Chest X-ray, AP view. Patient: 65 years old, sex F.
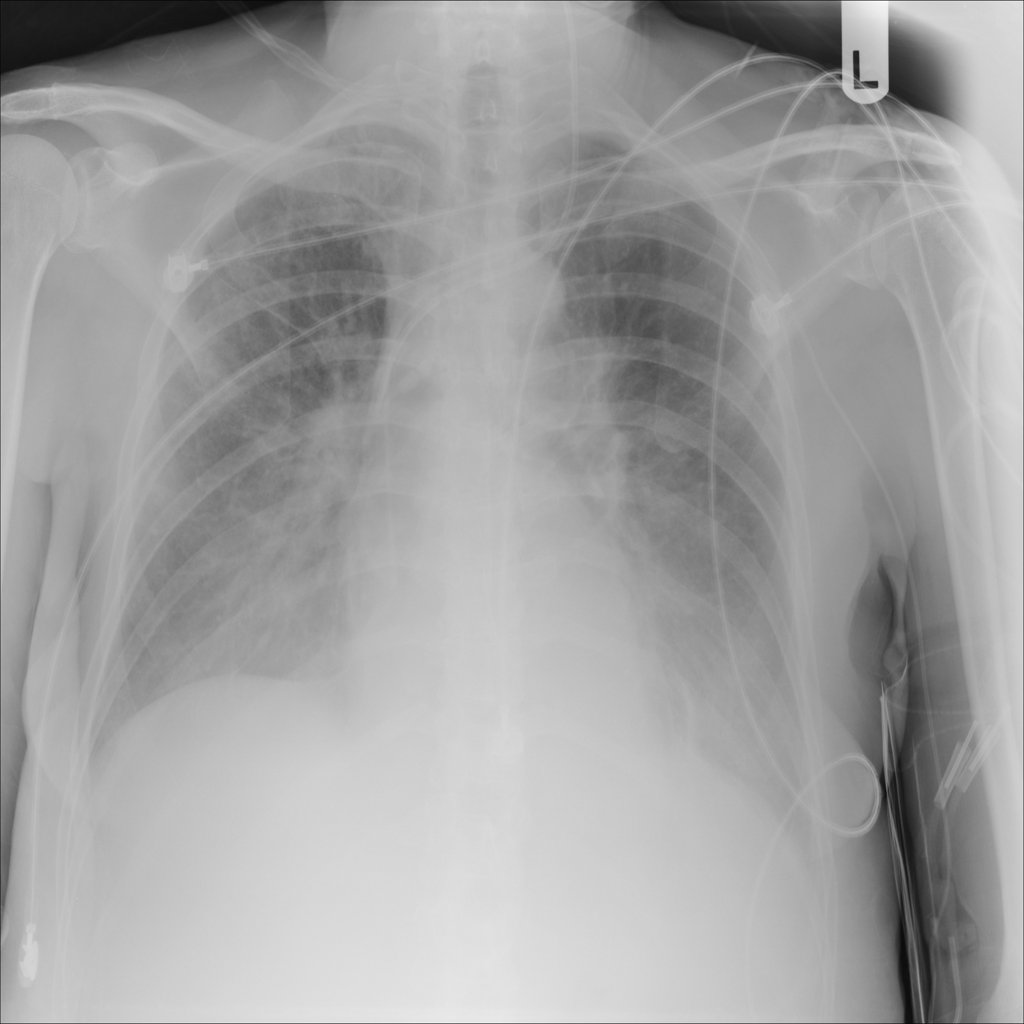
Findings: No Finding